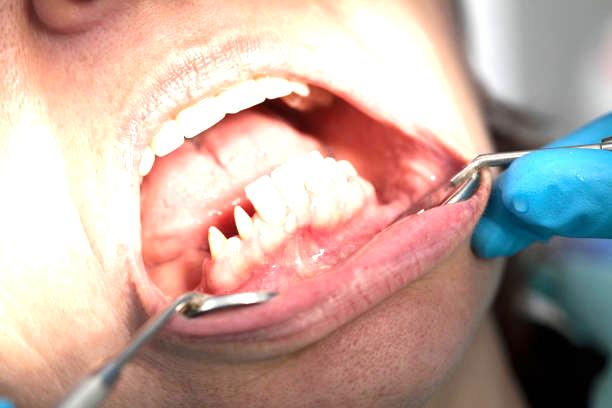
Condition: hypodontia